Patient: sex M, age 48
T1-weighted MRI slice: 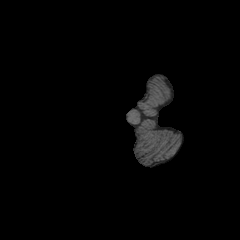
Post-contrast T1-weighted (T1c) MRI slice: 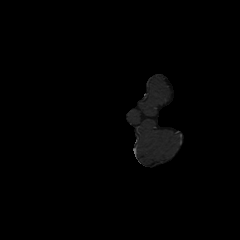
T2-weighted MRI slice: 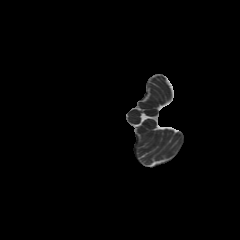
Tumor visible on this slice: no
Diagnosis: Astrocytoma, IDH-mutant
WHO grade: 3